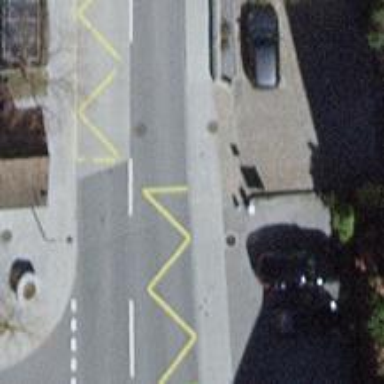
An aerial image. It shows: Public transport stop position.